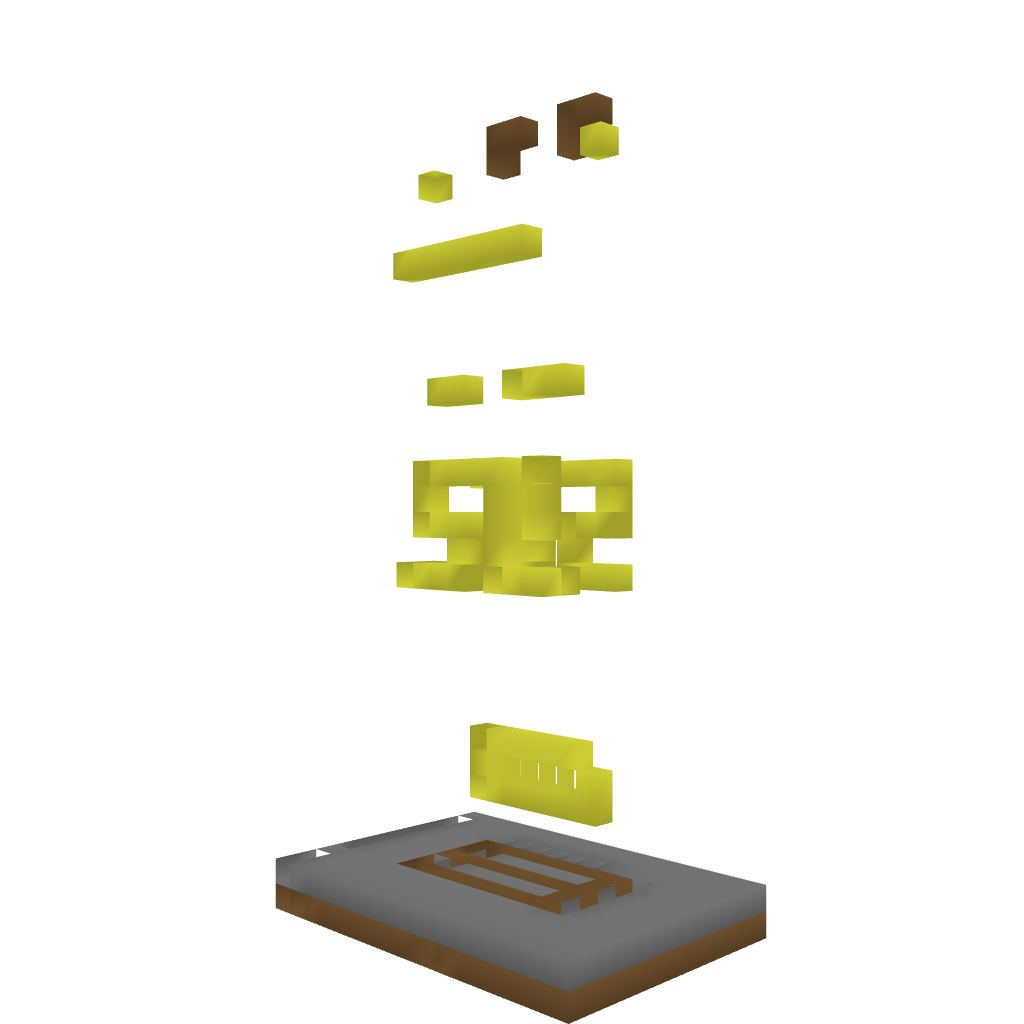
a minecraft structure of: Statue of Nike bad low quality